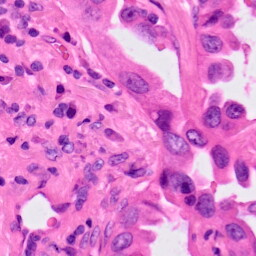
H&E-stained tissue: Lung